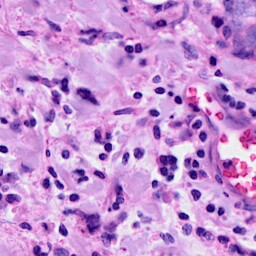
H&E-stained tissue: Breast